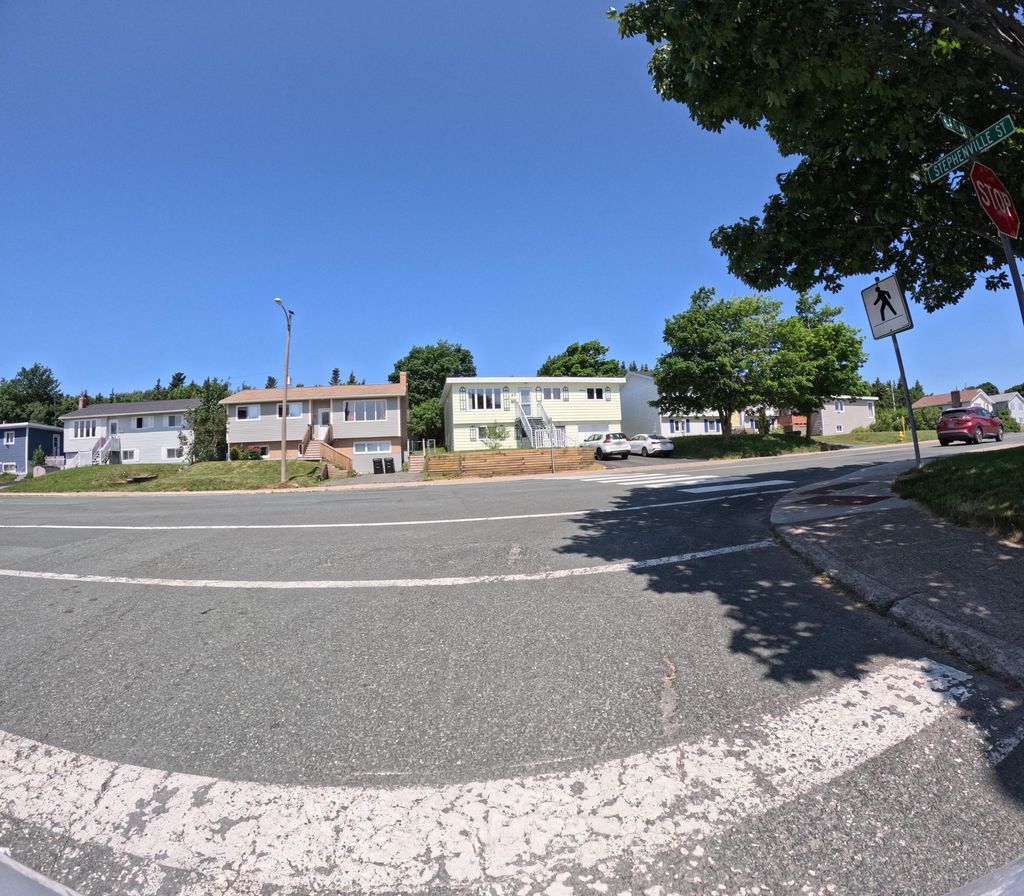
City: st_johns